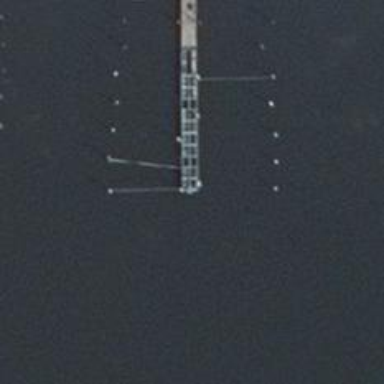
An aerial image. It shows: Man-made pier.